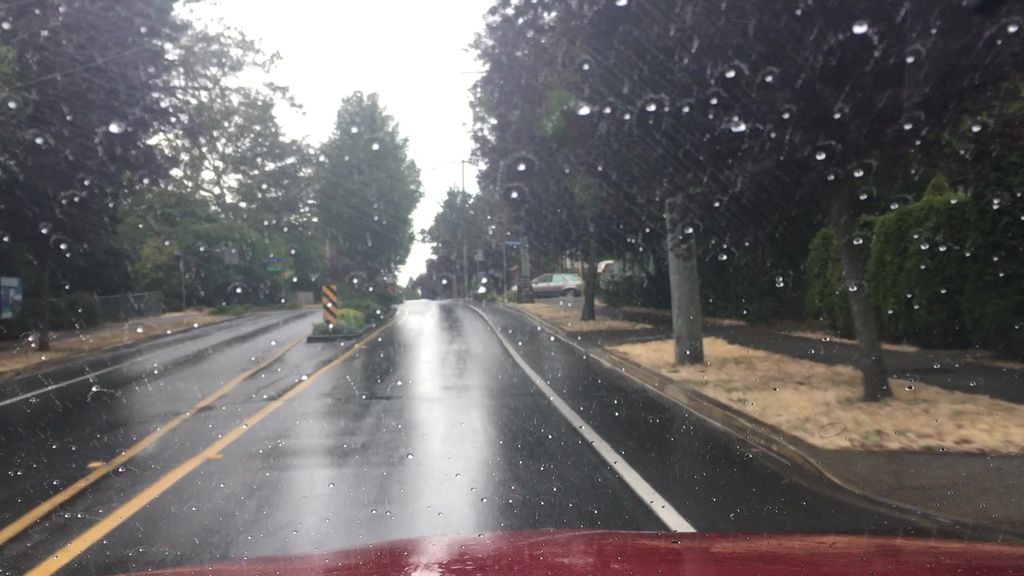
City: victoria